Question: I want to stop to animation of a spirit when I remove my finger from the D key,The animator is the one that made automatically when you use image like that
'''
using UnityEngine;
using System.Collections;
public class Player : MonoBehaviour {
// Use this for initialization
public GameObject main_camera;
void Start () {
main_camera = GameObject.FindGameObjectWithTag("MainCamera");
}
// Update is called once per frame
void Update () {
if (Input.GetKey (KeyCode.D)) {
transform.Translate(Vector3.right * 1*Time.deltaTime);
main_camera.transform.Translate(Vector3.right * 1*Time.deltaTime);
}
if (Input.GetKeyUp (KeyCode.D)) {
//WANT ANIMATION TO STOP
Animator.speed(0);
}
}
}
'''
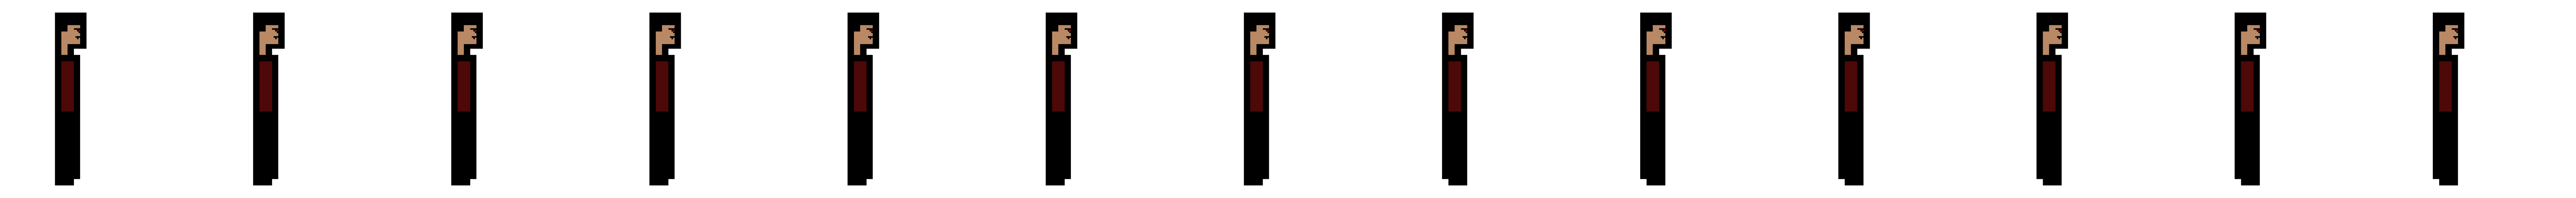
Answer: Try setting the speed of the Animation component to 0.
You will need to provide the animation clip name as well.
Here is an example:
'''
Animation animation = GetComponent<Animation>();
string animationClipName = "1";
animation[animationClipName].speed = 0;
'''